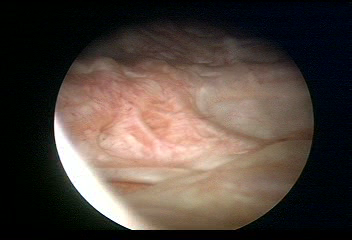
Modality: WLC
Class: Normal mucosa
Bladder cancer association: No